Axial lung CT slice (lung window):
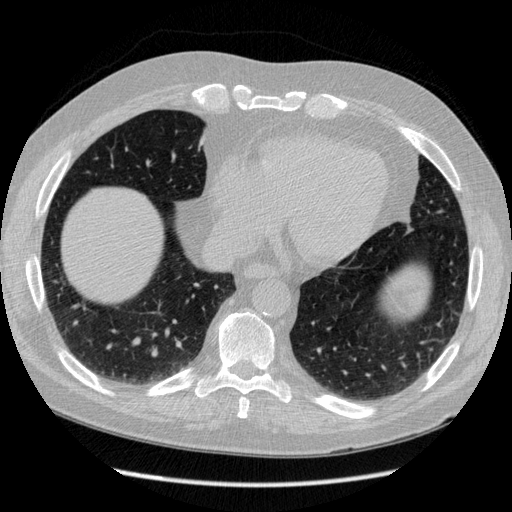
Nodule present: no